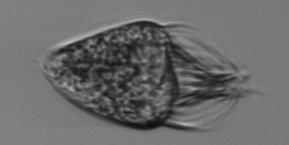
Label: Pelagostrobilidium